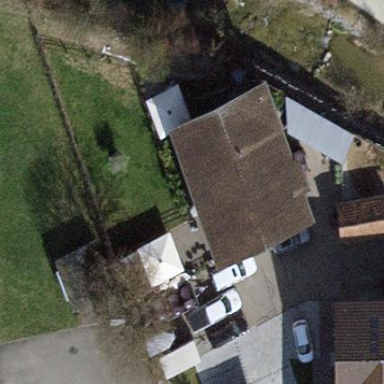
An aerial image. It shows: Detached building.